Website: lowes
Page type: review-order
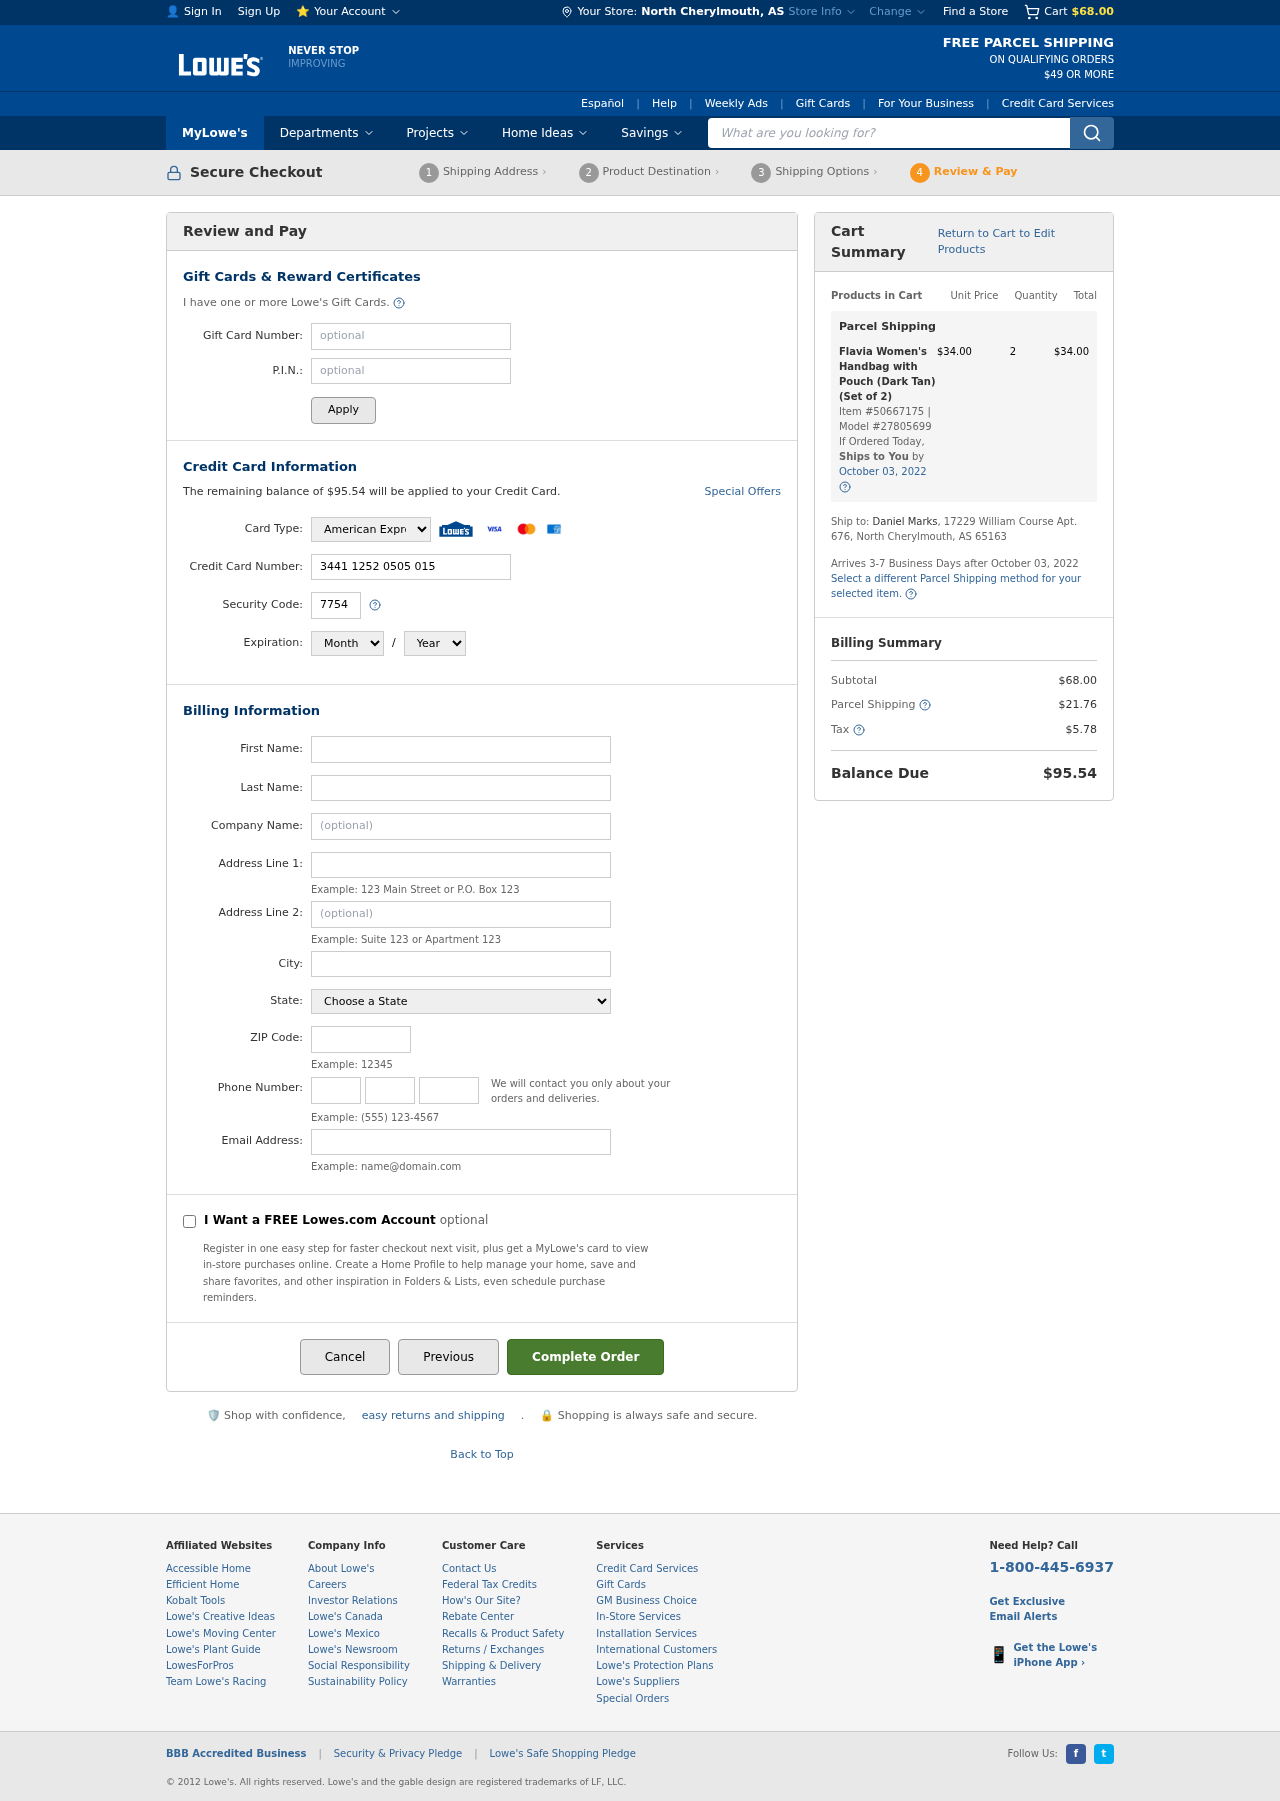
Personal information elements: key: PII_CARD_CVV
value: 7754
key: PII_CARD_EXPIRY_MONTH
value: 06
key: PII_CARD_EXPIRY_YEAR
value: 28
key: PII_CARD_NUMBER
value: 3441 1252 0505 015
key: PII_CARD_TYPE
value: American Express
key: PII_CITY
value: North Cherylmouth
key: PII_CITY_STATE
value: North Cherylmouth, AS
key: PII_EMAIL
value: dmarks@gmail.com
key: PII_FIRSTNAME
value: Daniel
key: PII_LASTNAME
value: Marks
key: PII_PHONE_AREA
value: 874
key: PII_PHONE_PREFIX
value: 747
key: PII_PHONE_SUFFIX
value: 4746
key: PII_POSTCODE
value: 65163
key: PII_STATE
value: AS
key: PII_STREET
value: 17229 William Course Apt. 676
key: PII_STREET2
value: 17229 William Course Apt. 676
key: PII_STREET2
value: Suite 282
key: PII_FULLNAME2
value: Daniel Marks
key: PII_CITY_STATE_ZIP2
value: North Cherylmouth, AS 65163
Product elements: key: PRODUCT1_NAME
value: Flavia Women's Handbag with Pouch (Dark Tan) (Set of 2)
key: PRODUCT1_PRICE
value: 34
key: PRODUCT1_QUANTITY
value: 2
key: PRODUCT1_ITEM_NUMBER
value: Item #50667175
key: PRODUCT1_MODEL_NUMBER
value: Model #27805699
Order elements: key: ORDER_SUBTOTAL
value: $68.00
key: ORDER_BALANCE_DUE
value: $95.54
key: ORDER_SHIPPING_DATE
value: October 03, 2022
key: ORDER_ITEM_TOTAL
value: $34.00
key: ORDER_SHIPPING_DATE2
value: October 03, 2022
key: ORDER_SHIPPING_COST
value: $21.76
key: ORDER_TAX
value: $5.78
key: ORDER_TOTAL
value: $95.54
Search elements: key: HEADER_SEARCH
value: What are you looking for?